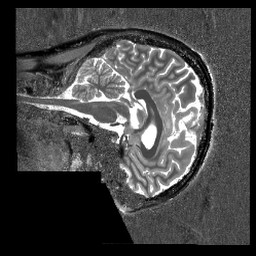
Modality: T1w
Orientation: sagittal